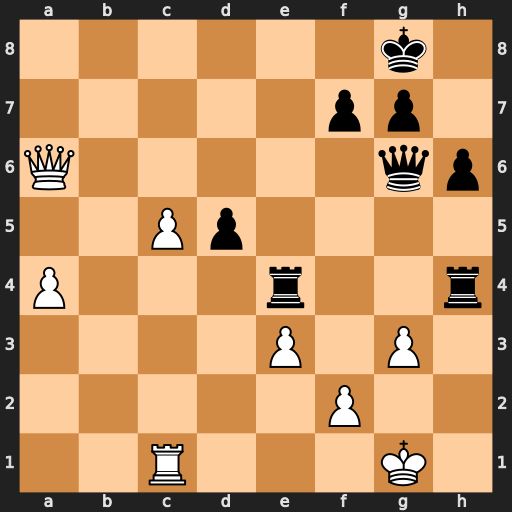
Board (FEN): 6k1/5pp1/Q5qp/2Pp4/P3r2r/4P1P1/5P2/2R3K1
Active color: w
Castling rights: -
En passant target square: -
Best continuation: Qxg6 fxg6 gxh4